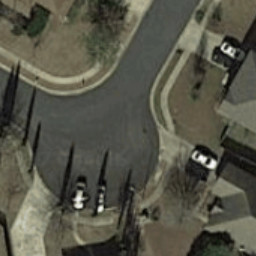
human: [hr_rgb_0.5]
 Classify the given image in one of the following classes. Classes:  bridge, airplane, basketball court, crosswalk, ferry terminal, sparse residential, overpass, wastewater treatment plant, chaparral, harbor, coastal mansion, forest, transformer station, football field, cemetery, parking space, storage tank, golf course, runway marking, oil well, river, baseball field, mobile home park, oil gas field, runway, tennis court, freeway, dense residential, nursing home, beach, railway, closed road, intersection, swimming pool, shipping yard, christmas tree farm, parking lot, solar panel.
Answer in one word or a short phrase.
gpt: closed road